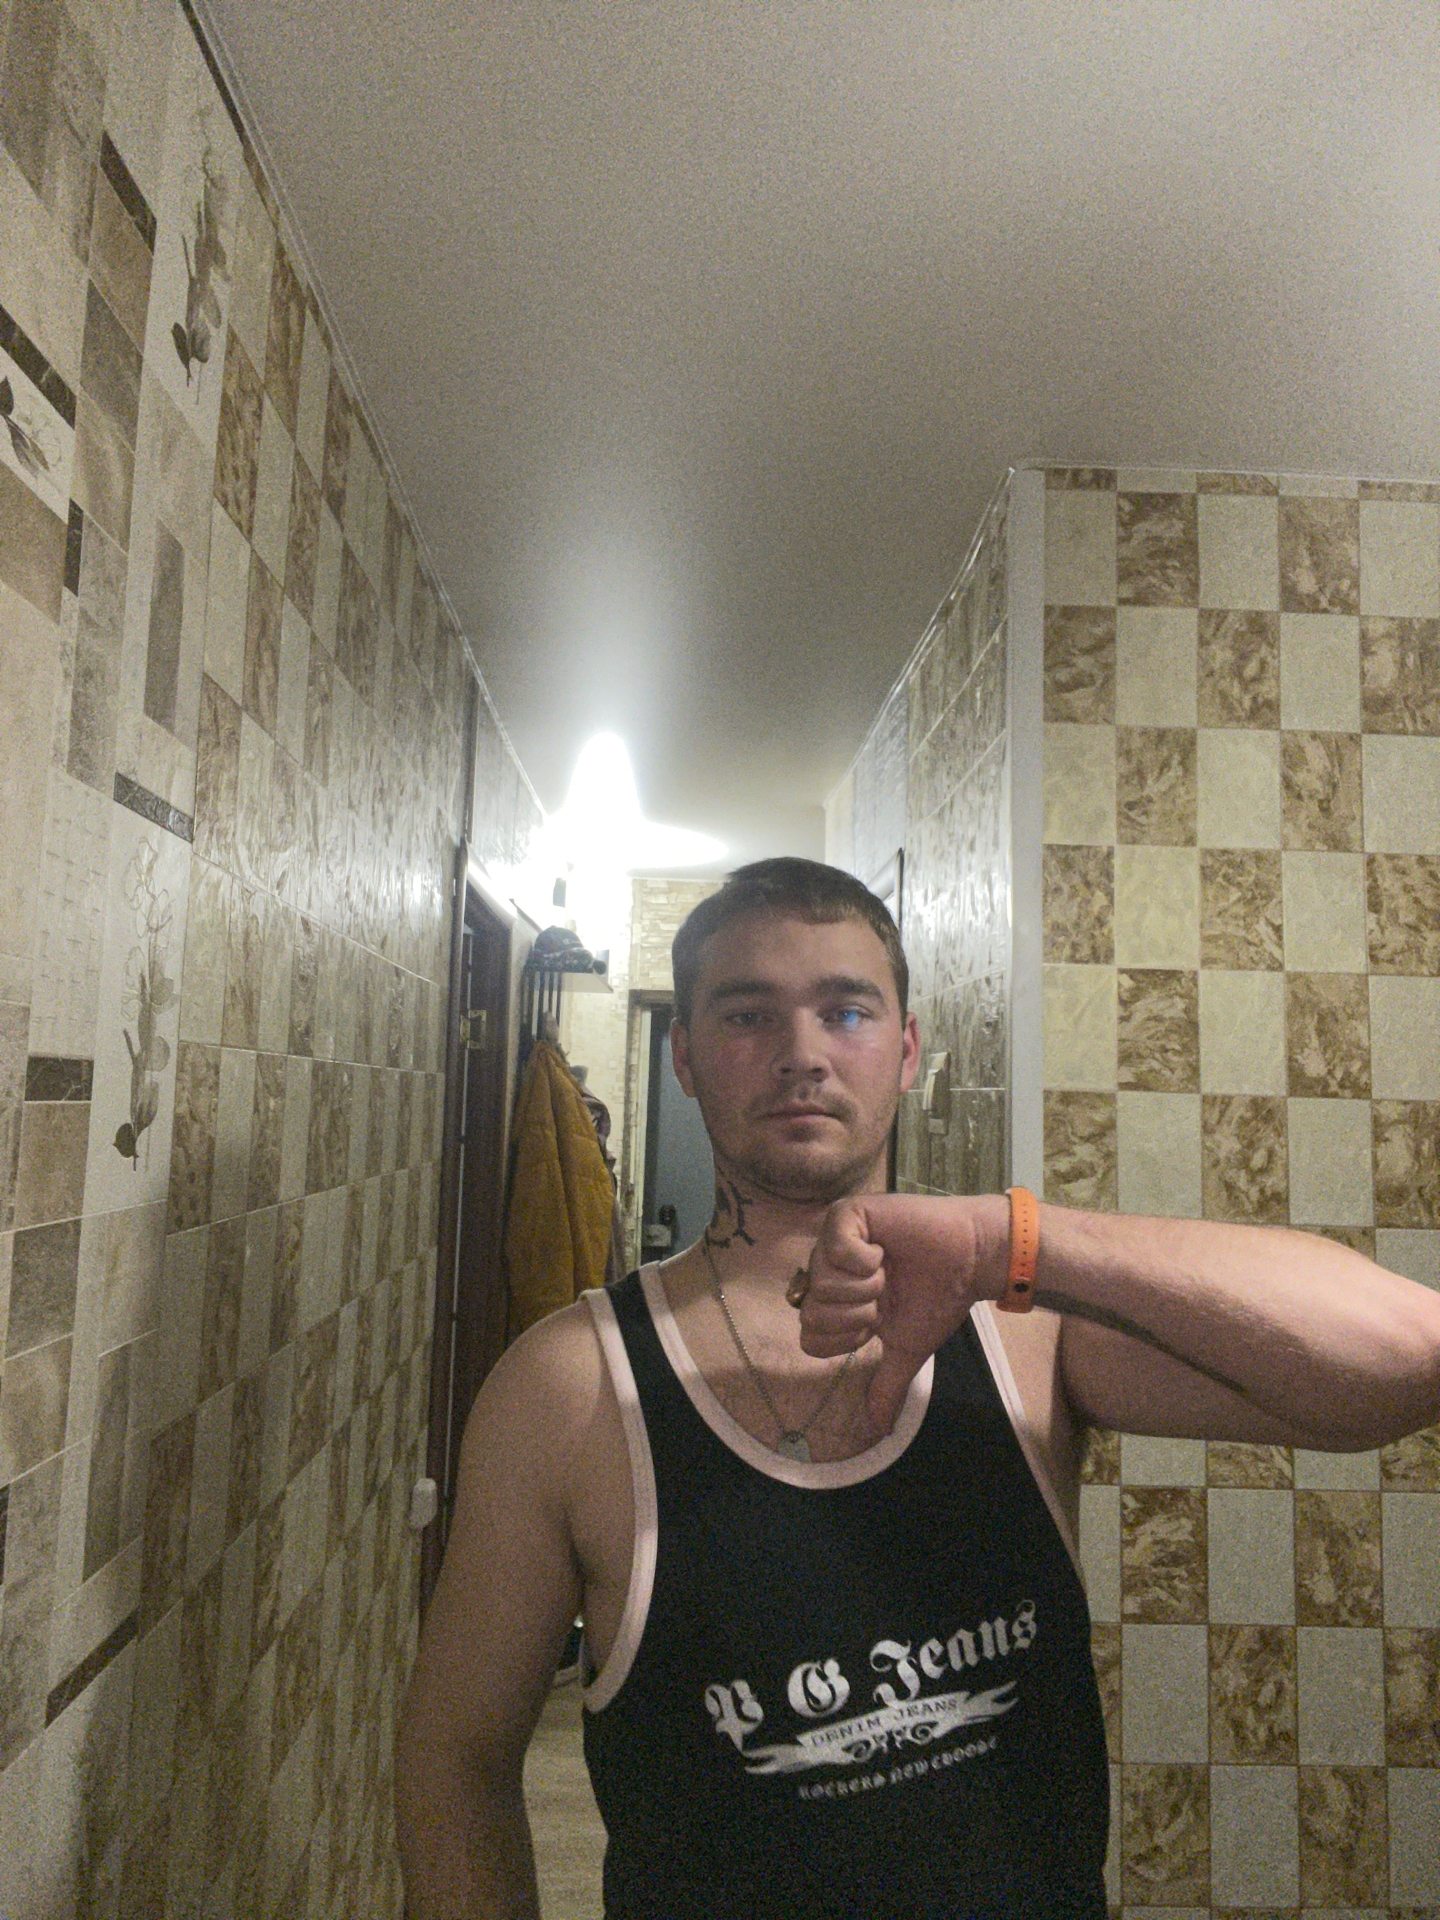
Label: noise